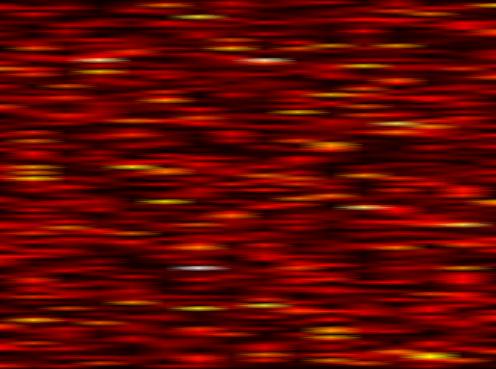
Label: OFDM